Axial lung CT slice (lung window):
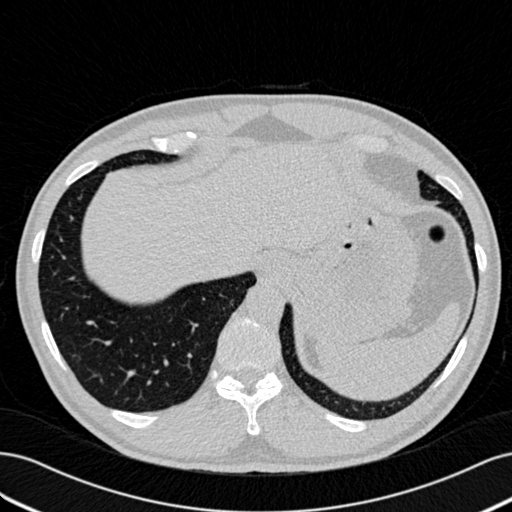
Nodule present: no